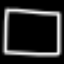
Label: square